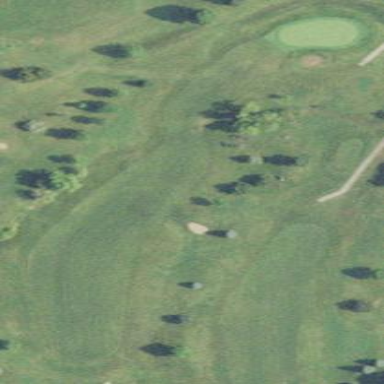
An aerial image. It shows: Golf fairway surrounded by grass.